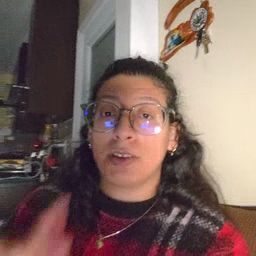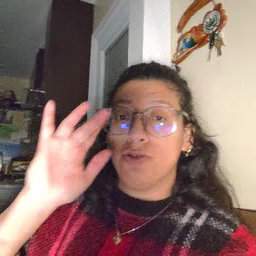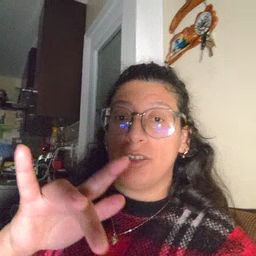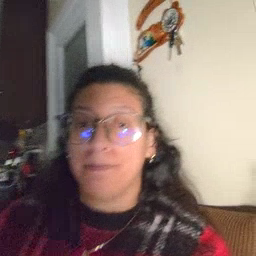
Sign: touch